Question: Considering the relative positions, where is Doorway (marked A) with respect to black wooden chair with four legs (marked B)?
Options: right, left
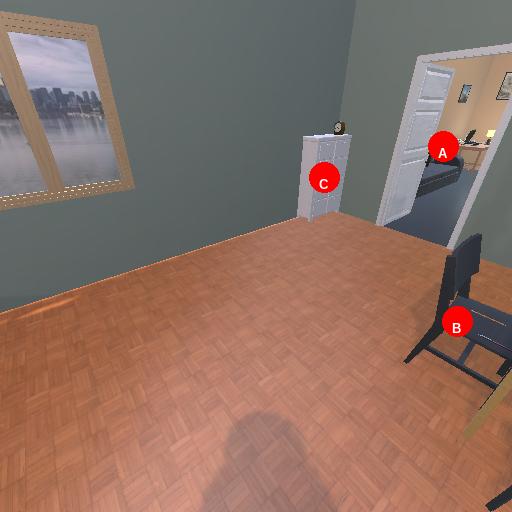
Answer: right